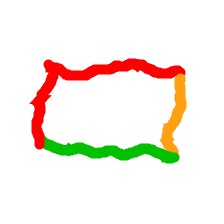
Shape: rectangle